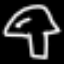
Label: mushroom